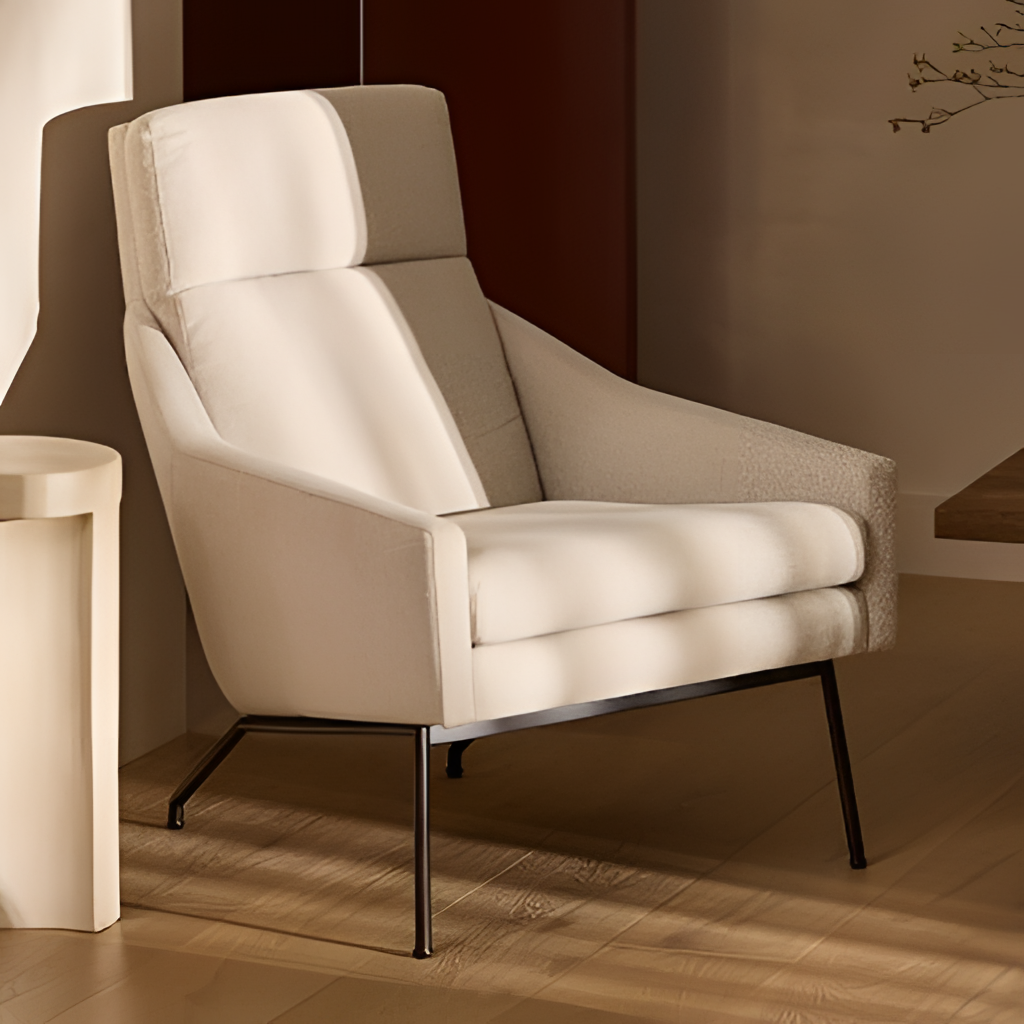
living room, fabric armchair, modern, tan paint wallpaper, with solid pattern, wood flooring, with plank pattern